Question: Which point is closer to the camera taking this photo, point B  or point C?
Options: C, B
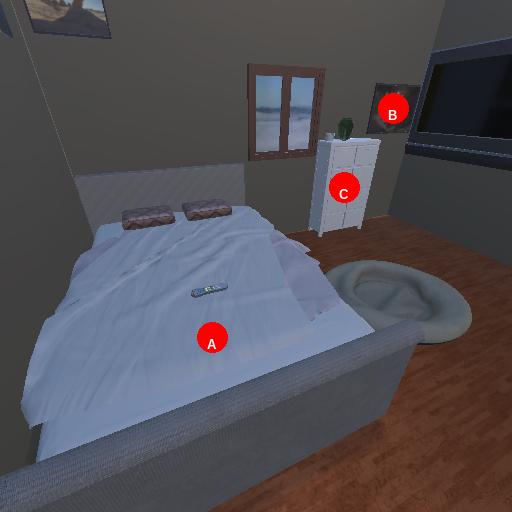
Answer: C